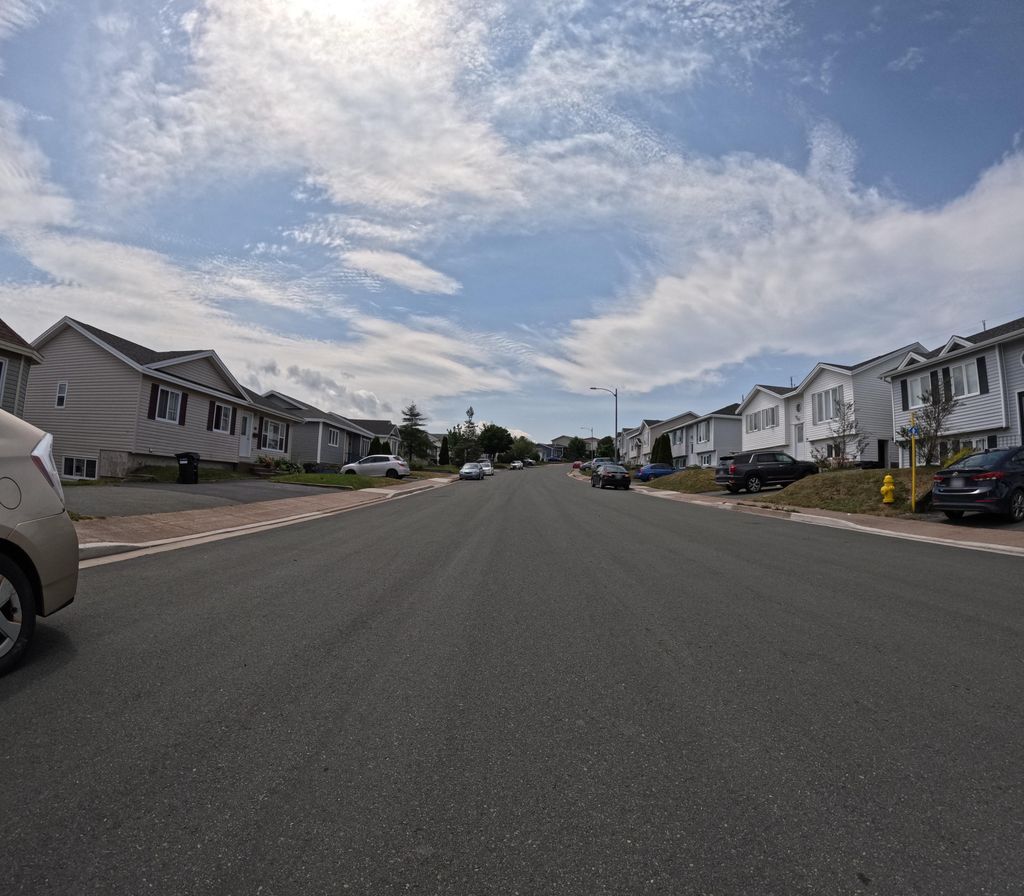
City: st_johns